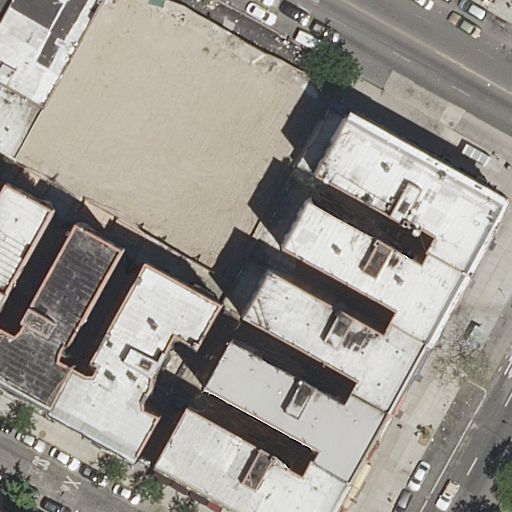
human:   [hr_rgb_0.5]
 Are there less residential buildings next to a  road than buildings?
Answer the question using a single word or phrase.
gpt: no

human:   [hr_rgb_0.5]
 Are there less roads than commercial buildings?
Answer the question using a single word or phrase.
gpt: no

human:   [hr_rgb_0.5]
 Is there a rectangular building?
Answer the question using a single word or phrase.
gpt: yes

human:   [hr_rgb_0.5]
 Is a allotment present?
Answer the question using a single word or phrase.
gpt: no

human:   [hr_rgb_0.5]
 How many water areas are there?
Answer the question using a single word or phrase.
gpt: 0

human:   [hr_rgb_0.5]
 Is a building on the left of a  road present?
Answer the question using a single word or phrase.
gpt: yes

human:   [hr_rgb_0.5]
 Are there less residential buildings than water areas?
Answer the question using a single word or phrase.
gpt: no

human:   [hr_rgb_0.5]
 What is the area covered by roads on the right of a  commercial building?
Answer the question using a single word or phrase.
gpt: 0m2

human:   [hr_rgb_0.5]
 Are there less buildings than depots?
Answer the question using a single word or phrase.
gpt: no

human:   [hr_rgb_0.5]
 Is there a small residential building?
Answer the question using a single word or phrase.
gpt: yes

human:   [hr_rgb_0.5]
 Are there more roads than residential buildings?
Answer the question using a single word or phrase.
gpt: no

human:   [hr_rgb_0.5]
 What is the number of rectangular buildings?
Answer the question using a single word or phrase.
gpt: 3

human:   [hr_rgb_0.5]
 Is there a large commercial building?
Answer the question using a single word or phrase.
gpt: no

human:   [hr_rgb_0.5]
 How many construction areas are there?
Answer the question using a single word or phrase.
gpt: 0

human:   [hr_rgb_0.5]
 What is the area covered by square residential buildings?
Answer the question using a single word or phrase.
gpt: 0m2

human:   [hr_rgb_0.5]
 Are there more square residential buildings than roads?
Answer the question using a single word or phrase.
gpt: no

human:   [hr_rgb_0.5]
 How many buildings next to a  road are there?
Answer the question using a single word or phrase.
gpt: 11

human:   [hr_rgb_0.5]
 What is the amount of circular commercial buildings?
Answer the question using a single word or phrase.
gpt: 0

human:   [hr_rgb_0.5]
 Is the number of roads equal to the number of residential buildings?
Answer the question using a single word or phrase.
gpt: no

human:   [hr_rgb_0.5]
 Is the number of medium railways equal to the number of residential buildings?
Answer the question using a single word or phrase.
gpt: no

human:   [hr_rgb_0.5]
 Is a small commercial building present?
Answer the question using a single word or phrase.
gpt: no

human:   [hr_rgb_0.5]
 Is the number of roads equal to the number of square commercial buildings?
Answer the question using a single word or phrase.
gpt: no

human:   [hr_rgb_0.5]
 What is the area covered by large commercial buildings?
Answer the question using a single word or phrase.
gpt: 0m2

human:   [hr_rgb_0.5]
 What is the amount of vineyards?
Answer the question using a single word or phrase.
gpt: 0

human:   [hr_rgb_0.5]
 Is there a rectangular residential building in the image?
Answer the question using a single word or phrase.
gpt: yes

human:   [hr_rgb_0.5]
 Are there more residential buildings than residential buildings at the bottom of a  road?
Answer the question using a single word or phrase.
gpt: yes

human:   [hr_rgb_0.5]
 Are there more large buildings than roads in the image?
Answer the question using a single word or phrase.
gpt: no

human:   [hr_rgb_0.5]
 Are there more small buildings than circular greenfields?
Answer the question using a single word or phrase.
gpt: yes

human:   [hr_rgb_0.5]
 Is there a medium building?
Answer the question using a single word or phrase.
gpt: yes

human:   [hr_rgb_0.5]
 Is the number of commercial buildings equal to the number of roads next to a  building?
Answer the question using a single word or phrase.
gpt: no

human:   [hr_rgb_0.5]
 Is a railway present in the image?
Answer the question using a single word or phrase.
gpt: no

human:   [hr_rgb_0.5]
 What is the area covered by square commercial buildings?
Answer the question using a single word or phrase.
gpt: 0m2

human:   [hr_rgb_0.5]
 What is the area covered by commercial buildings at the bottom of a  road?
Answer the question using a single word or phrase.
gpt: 0m2

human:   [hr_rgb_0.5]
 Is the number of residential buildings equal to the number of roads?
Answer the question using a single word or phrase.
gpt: no

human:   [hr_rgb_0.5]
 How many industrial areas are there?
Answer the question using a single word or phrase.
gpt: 0

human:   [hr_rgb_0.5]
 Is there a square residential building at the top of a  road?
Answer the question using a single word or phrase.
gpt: no